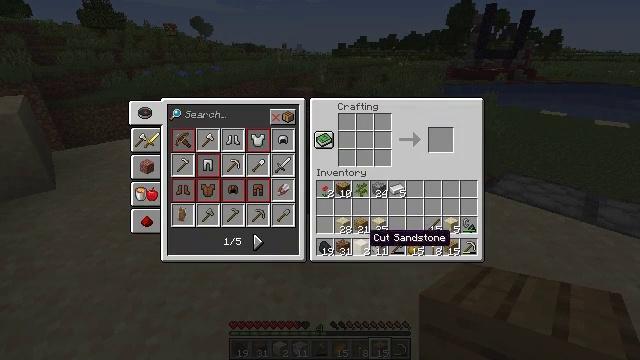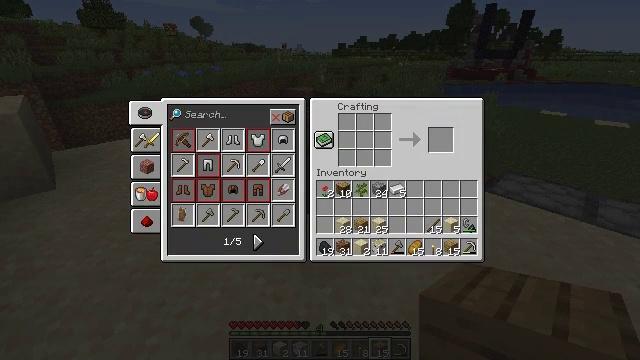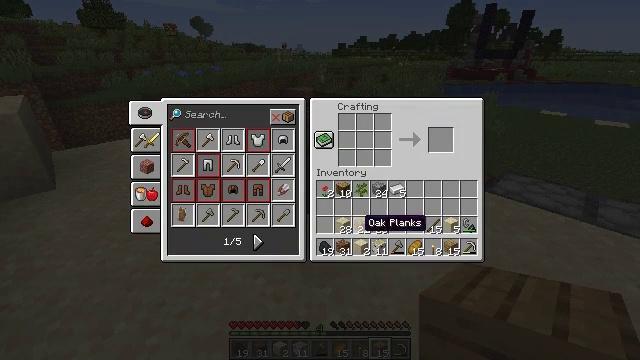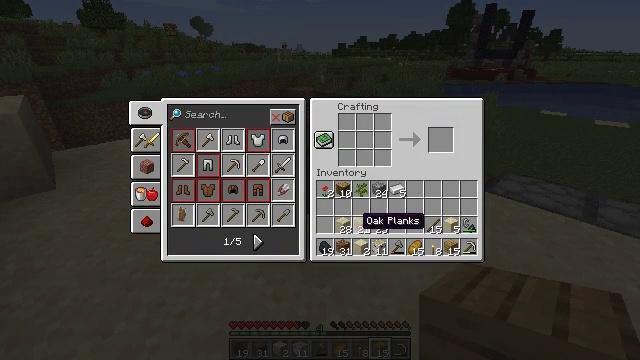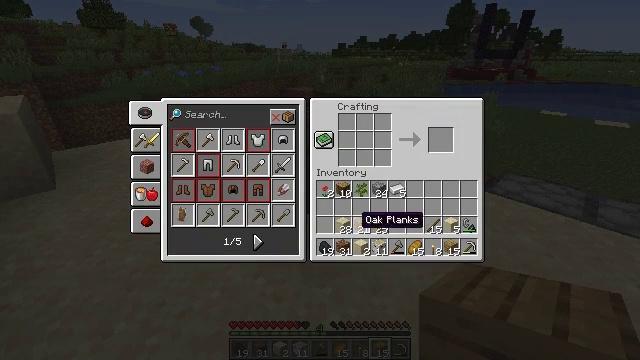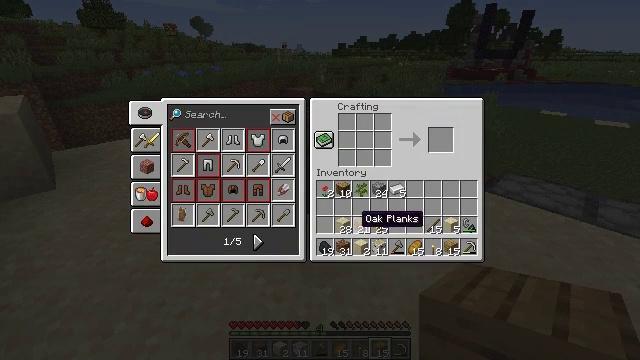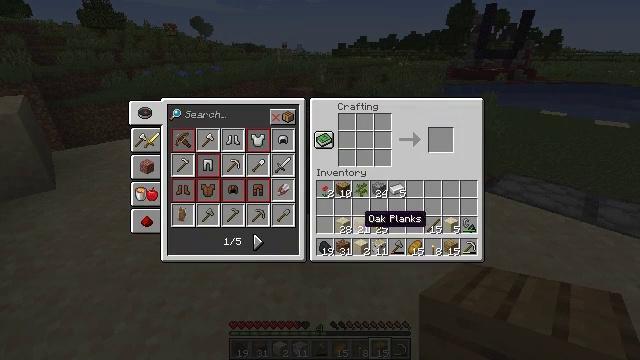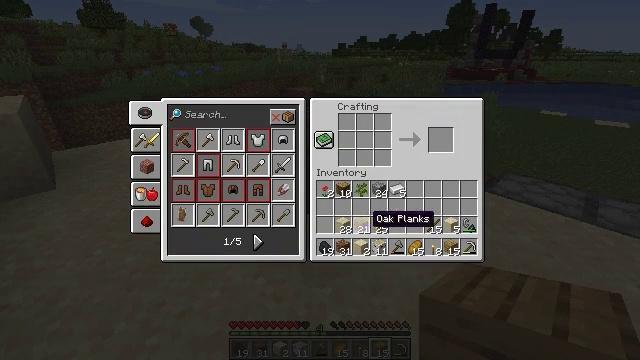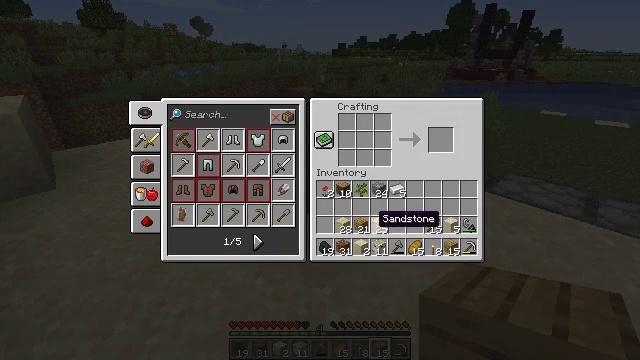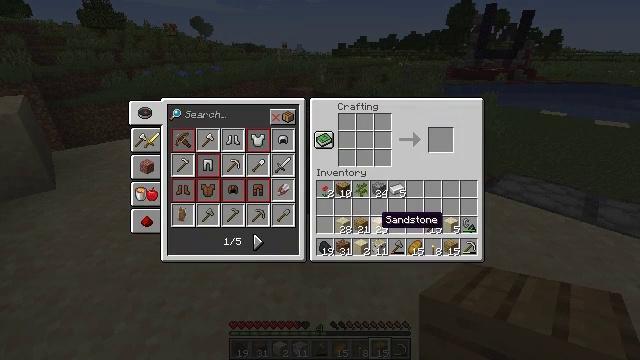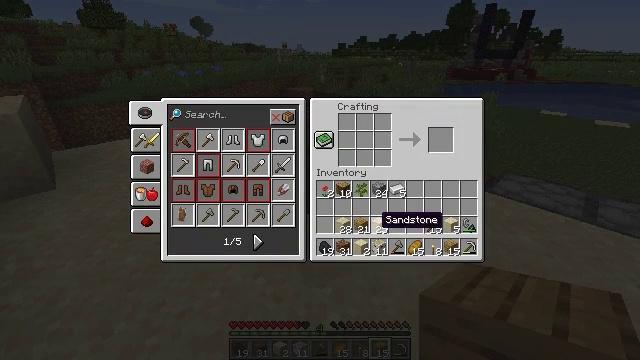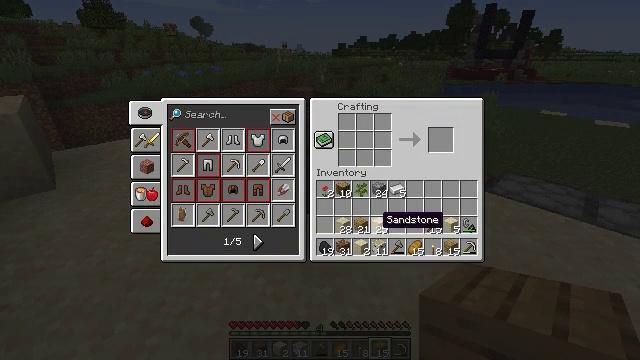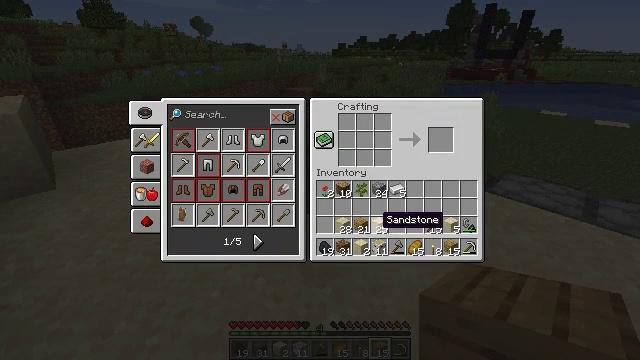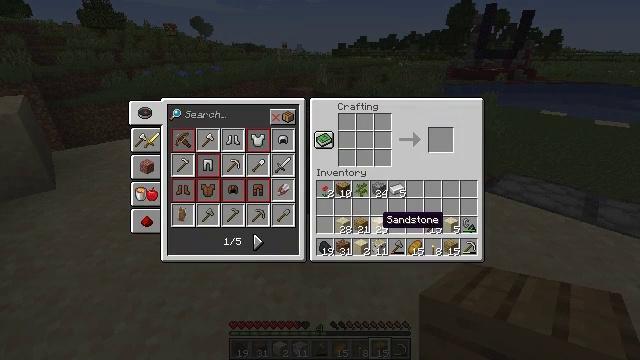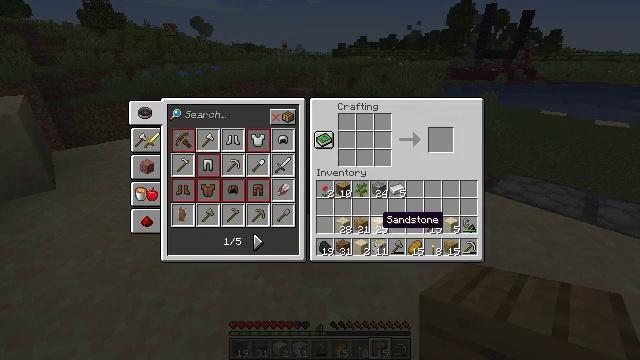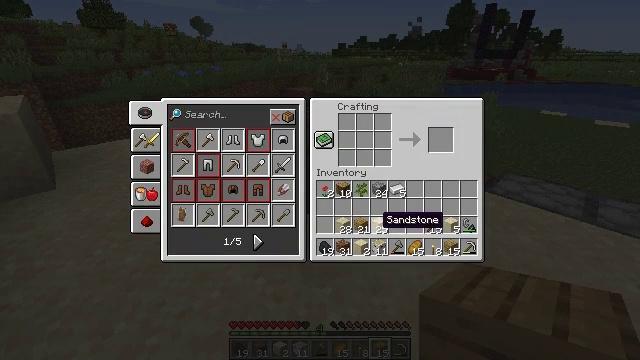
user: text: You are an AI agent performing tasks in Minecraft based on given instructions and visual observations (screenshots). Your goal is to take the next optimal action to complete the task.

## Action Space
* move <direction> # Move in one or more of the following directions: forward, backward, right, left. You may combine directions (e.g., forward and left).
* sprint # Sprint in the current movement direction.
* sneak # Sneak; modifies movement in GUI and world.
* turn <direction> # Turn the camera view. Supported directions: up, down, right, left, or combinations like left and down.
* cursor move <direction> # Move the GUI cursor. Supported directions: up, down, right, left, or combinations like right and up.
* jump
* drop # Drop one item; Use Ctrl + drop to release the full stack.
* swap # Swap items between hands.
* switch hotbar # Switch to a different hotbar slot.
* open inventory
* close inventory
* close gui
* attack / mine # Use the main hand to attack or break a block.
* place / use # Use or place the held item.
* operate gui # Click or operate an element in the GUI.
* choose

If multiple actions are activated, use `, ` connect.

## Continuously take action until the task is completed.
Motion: motion action
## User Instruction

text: Use the crafting table to make a sandstone slab.
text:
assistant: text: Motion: cursor move up
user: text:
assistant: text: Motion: no_op
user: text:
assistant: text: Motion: no_op
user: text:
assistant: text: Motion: no_op
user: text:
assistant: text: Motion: no_op
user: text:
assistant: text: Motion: no_op
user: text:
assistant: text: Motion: cursor move right
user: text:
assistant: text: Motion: no_op
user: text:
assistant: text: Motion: no_op
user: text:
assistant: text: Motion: no_op
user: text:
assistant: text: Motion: no_op
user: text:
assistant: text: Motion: no_op
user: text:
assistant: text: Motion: no_op
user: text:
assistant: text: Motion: no_op
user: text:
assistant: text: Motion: no_op
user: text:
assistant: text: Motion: no_op
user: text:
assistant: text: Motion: no_op
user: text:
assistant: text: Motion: no_op
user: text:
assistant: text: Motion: no_op
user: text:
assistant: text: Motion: no_op
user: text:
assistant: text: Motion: no_op
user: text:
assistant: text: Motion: operate gui
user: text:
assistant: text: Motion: operate gui
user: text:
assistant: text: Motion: no_op
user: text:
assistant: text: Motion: cursor move left and up
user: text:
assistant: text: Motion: cursor move left and up
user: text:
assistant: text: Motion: no_op
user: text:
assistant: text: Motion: no_op
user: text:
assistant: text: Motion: no_op
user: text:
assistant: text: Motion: no_op